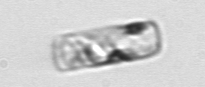
Label: Guinardia_delicatula